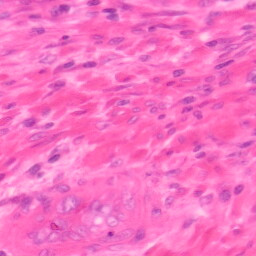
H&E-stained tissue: Colon